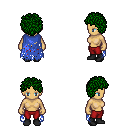
a pixel art fantasy rpg character, female body template, human, tanned skin, blue tattered cape, red pants, green curly afro hairstyle, black shoes, four views (front, back, left, right), 2x2 character sprite sheet, small pixel art, hard edges, no anti-aliasing